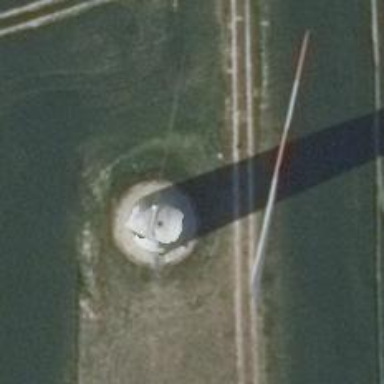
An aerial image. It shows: Wind power generator utilizing wind turbines.